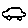
Label: car